Problem: ml_modeling (2022, finals)

You just landed a job as a machine learning engineer! As a ramp-up exercise, Boss Rob tasked you with modeling the watering wells in his yard, which can be represented on a Cartesian plane.

Boss Rob has a primary well at point \((A_x, A_y)\) and a backup well at a different point \((B_x, B_y)\), each able to water trees within an \(R\) unit radius. Using \(A_x\), \(A_y\), \(B_x\), \(B_y\), and \(R\) (unknown integers to you), Rob plants \(N\) happy little trees at real number points obtained by \(N\) calls to the function:

```
def gen_one_tree(A_x, A_y, B_x, B_y, R):
    while True:
        r = random.uniform(0, R)
        theta = random.uniform(0, 2*math.pi)
        x = A_x + r*math.cos(theta)
        y = A_y + r*math.sin(theta)
        if (x - B_x)**2 + (y - B_y)**2 <= R*R:
            return (x, y)
```
Here, `random.uniform(L, H)` returns a real number in \([L, H)\) uniformly at random.

In other words, he picks a point \((x, y)\) in the circular range of the primary well using the special method above. If \((x, y)\) happens to be in range of the backup well, he plants a tree there (else he discards it and tries again with a new \((x, y)\)). This repeats until Rob has planted \(N\) trees.

Given only the planted tree coordinates \((X_1, Y_1), \ldots, (X_N, Y_N)\), you are tasked to predict the exact values of \(A_x\), \(A_y\), \(B_x\), \(B_y\), and \(R\). As you are new, Boss Rob will accept your solution if it correctly predicts at least \(80\%\) of the test cases.

# Constraints

\(1 \le T \le 1{,}000\)
\(500 \le N \le 1{,}000{,}000\)
\(0 \le A_x, A_y, B_x, B_y \le 50\)
\((A_x, A_y) \ne (B_x, B_y)\)
\(1 \le R \le 50\)
The sum of \(N\) across all test cases is at most \(2{,}000{,}000\).

The intersection area of the two circular regions is strictly positive.

Tree coordinates in the data were truly generated using the randomized algorithm as described above. The secret parameters \(A_x\), \(A_y\), \(B_x\), \(B_y\), and \(R\) have also been chosen uniformly at random for each case (rejecting cases where the circles are identical or do not have positive overlap).

# Input Format

Input begins with a single integer \(T\), the number of test cases. For each case, there is first a line containing a single integer \(N\), the number of planted trees. Then, \(N\) lines follow, the \(i\)th of which contains two space-separated real numbers \(X_i\) and \(Y_i\), each given to \(6\) decimal places.

# Output Format

For the \(i\)th test case, print a line containing `"Case #i: "`, followed by the five space-separated integers \(A_x\), \(A_y\), \(B_x\), \(B_y\), and \(R\), in that order.

# Sample Explanation

The first sample case is pictured below, with the primary well's range in red, the backup well's range in blue, and the \(500\) randomly-generated trees in green:

{{PHOTO_ID:6502772429739994|WIDTH:700}}

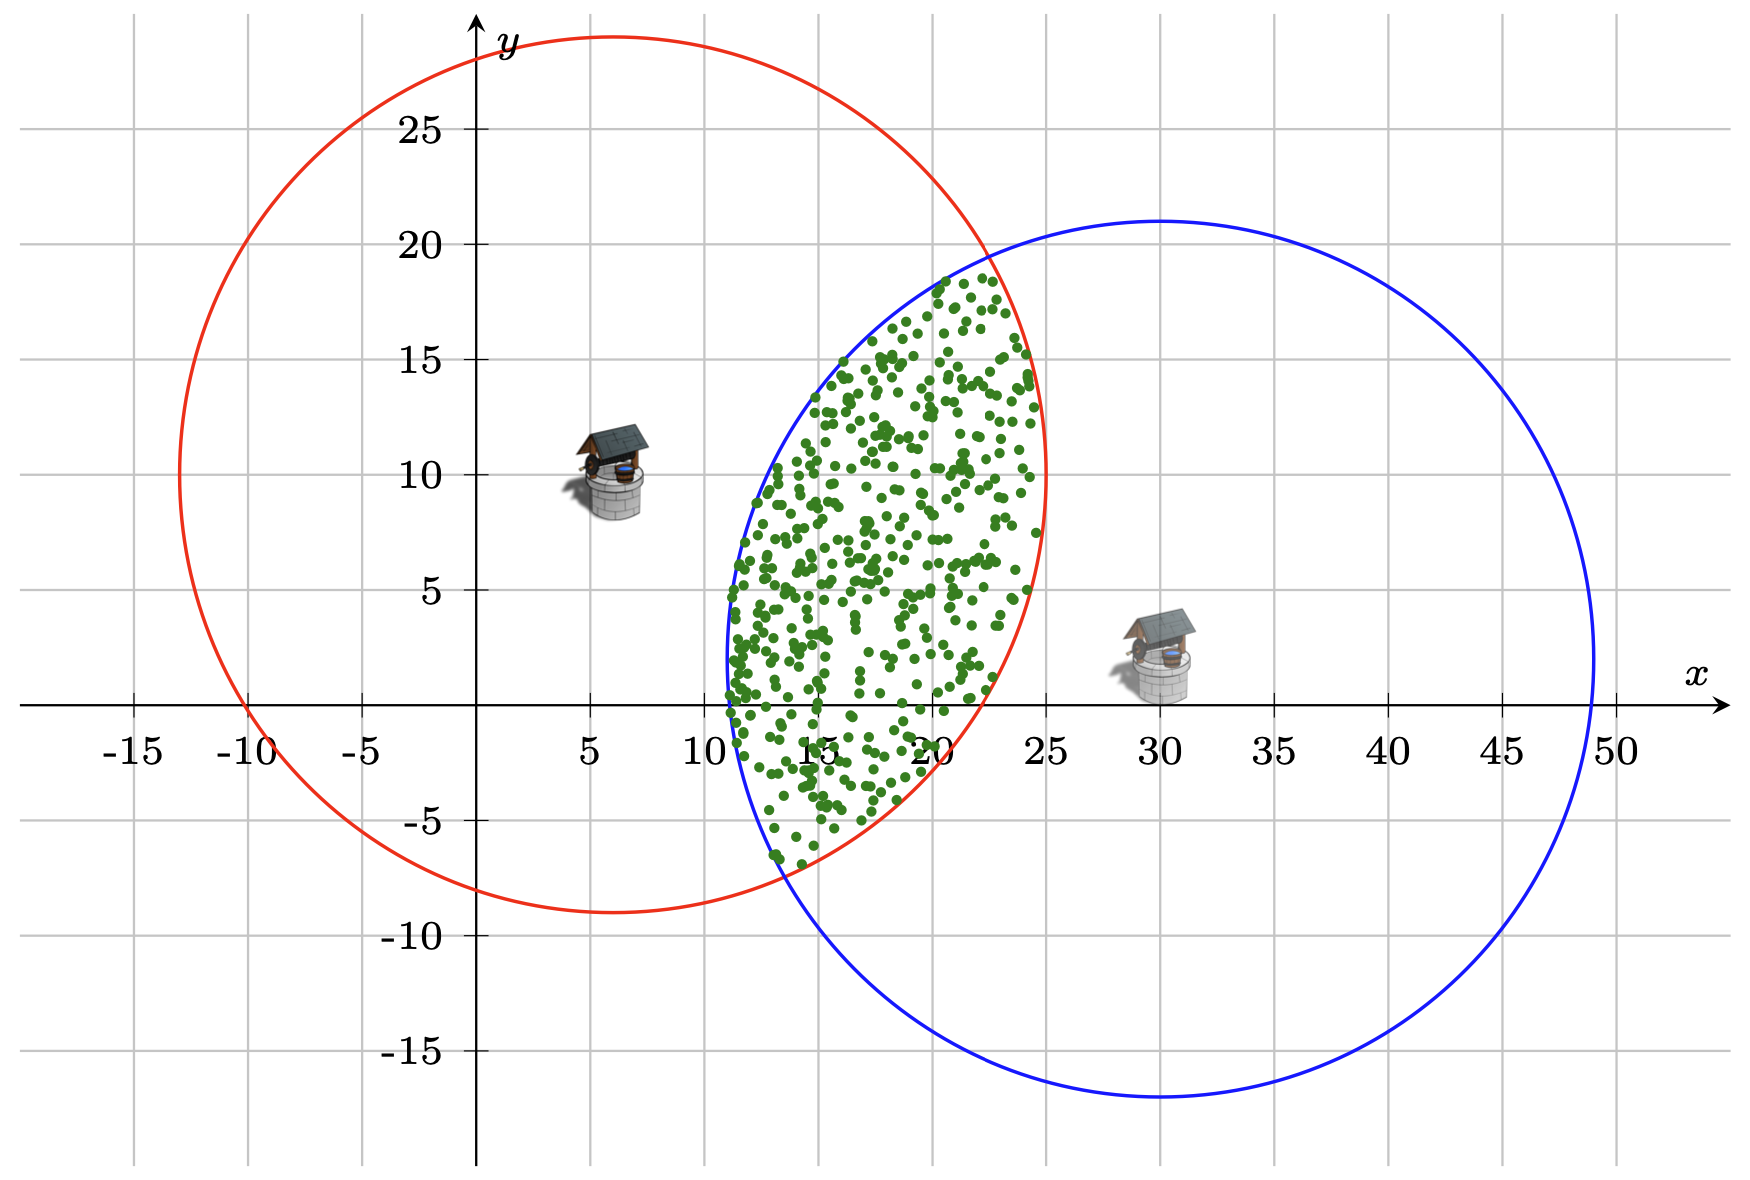

Sample input:
2
500
18.243577 16.343618
24.560940 7.478552
13.664297 0.348593
19.766713 16.871980
14.052491 10.567715
21.426414 5.786941
20.495098 -0.246197
20.706538 14.324784
13.240629 9.591812
18.131521 1.645394
13.085966 5.206907
12.705525 2.340957
17.081302 -3.503313
17.406894 -4.132649
18.662161 14.841332
21.722473 13.853187
12.566132 7.860660
16.422074 12.005824
17.360418 15.791112
17.109026 7.669767
18.253835 6.466656
21.249345 1.667549
21.665745 0.311747
16.095203 14.907657
15.823431 -4.340649
14.764783 -3.979121
12.216653 2.449552
12.283698 8.764607
17.379537 14.086718
11.356151 4.039189
18.250737 10.348279
18.803695 -3.124892
17.208013 -1.383813
15.846419 7.176925
12.209281 2.863600
19.786703 12.537685
23.019766 11.553517
12.677512 3.801674
21.313409 10.926474
13.065841 -5.327402
23.974605 10.274300
14.052084 5.745476
12.344311 4.014428
13.824721 3.340018
21.333789 16.244543
22.993558 3.915954
21.482560 16.650764
21.423192 9.596803
17.471653 -2.073008
19.254667 10.037329
13.026102 2.910256
19.164159 15.152278
15.448711 5.268898
22.436500 6.103729
18.713233 -0.696114
17.319829 -4.614399
16.303121 6.662335
18.549615 9.323836
20.578796 13.197413
20.101191 10.285048
12.731656 6.398406
15.642672 12.203354
11.739751 -2.209279
19.999162 12.495027
13.332741 -0.781345
16.419368 4.930287
14.208240 6.146094
12.668535 3.884128
17.100494 9.477584
15.298066 2.105778
21.715575 3.461332
13.812862 -0.393683
15.197469 3.227296
17.805714 12.076443
14.894292 -2.076883
11.362856 0.971215
11.152936 -0.329086
24.312335 12.223521
23.850104 13.665174
13.611467 7.009552
22.958613 10.937624
17.476002 5.911470
13.385598 8.687516
15.245710 4.570724
17.698810 15.101508
14.683332 8.660956
17.830283 14.623531
11.844331 0.565127
22.538936 14.469856
14.570230 -2.940471
23.501721 7.793592
22.580591 6.388695
17.440296 5.839274
17.532098 6.355300
16.728496 6.375671
18.752338 6.307287
21.240144 10.501905
14.970281 7.859548
15.357577 -4.434922
16.310483 -1.394290
22.759885 9.828241
14.186619 5.960630
24.193644 14.368893
17.442571 12.499045
13.034105 -6.500657
17.697254 11.737589
13.480724 -3.930224
22.150737 17.126988
13.391916 -0.925885
23.572665 4.572828
15.420402 8.829672
16.683175 5.409393
20.887778 5.088725
13.519647 4.812447
17.129407 -1.925479
16.603673 3.593709
22.113753 16.325847
13.066364 2.073991
15.710264 8.778860
17.767049 8.993840
11.706371 -1.170487
11.470356 2.861039
17.231284 7.889578
24.189637 14.224167
19.075589 11.166930
20.937783 13.154556
23.523316 12.300135
14.445991 11.359735
19.239496 12.970156
21.742953 4.547351
12.910622 1.840402
21.075760 6.167560
13.244078 -2.969471
13.140408 -6.471153
20.315724 14.875012
23.818682 11.079752
17.887454 -2.232520
18.666566 0.092412
14.317916 -3.570190
15.472072 -2.829925
21.556983 0.279414
22.036423 1.708065
14.568483 0.688430
19.482935 8.690586
17.496132 11.691013
15.570701 5.436852
18.179237 -3.363174
14.980168 8.543218
14.915177 -0.184438
14.969153 0.104570
14.067303 7.651140
14.964894 0.975905
20.284008 6.167394
22.797939 6.211927
16.313922 14.186456
14.834579 12.685060
21.480677 2.065544
12.584922 3.150118
13.136840 0.802224
11.390730 -0.761440
17.002476 5.312136
20.846441 4.748559
17.902435 4.933033
14.915677 3.063146
14.466079 -3.505656
16.495423 -0.516658
15.123951 -1.633273
19.347161 16.123210
24.262812 13.836784
16.744183 13.521877
13.795204 4.941614
15.614470 12.670248
14.141935 9.959788
11.217067 4.675771
12.697649 -0.067208
19.514341 13.742676
16.637732 3.278594
21.107319 14.689994
17.380294 10.999330
20.672382 14.136265
11.533785 2.455757
21.634049 10.042583
19.865202 14.092486
22.647324 17.180916
13.916645 2.700255
21.097245 12.705439
14.797356 -2.723860
15.674174 -1.807078
21.891569 6.225470
18.340370 9.365718
17.377817 6.161102
15.117478 0.715163
18.782919 3.899382
13.107155 7.205792
18.844233 16.639468
18.316959 -1.084489
16.864189 6.381003
17.413163 -2.782152
18.155452 7.203062
22.653910 1.225094
15.276962 6.826973
19.467625 4.793109
21.273117 10.211036
13.053714 4.142984
11.594127 1.722787
17.187284 5.900224
20.751730 5.502650
19.298775 7.373680
20.090593 -1.788020
22.540876 13.519997
11.735849 2.496556
16.109133 14.156335
19.604004 11.711670
23.481796 4.654737
18.756305 8.135686
20.751269 0.800819
14.073437 7.240697
17.022144 7.532538
14.800061 10.052073
19.638047 3.327763
19.495916 9.221839
11.418687 -1.636822
16.627811 3.856185
22.189477 18.520143
19.746557 -1.725730
16.438720 10.266559
19.785090 6.069816
16.417114 13.062245
15.667475 9.619686
19.909511 5.066407
20.251697 17.418113
22.658481 18.376700
11.513801 1.356283
18.258572 2.014423
17.457905 7.408070
21.347081 10.562006
12.259695 0.465383
11.687451 2.106452
14.026429 -5.711334
15.410070 -4.322808
16.792314 0.508719
20.651046 7.219566
14.634011 10.399200
12.405734 -2.693974
14.716979 -3.275552
13.872859 -2.763565
22.064022 11.633544
15.729799 10.378849
19.310824 0.908302
11.290350 5.008839
17.987185 11.212424
18.933293 11.589430
24.225082 14.074144
14.280323 2.518275
23.126585 8.980823
15.261063 1.383509
22.828022 17.600195
12.454820 4.367434
18.535066 3.691446
20.314638 18.047548
23.145756 15.102703
13.296147 -6.688498
21.647239 1.718656
24.121364 15.219336
13.194050 8.691127
11.766890 5.884297
18.217592 14.226418
17.915127 2.176438
14.634272 -3.488542
20.234345 0.554279
17.188012 7.985024
17.346218 10.995344
18.669436 2.636653
18.951858 11.670444
13.285687 -1.499801
22.001488 14.067161
22.770735 7.750486
12.963328 5.944176
20.682994 15.335158
11.114365 0.432639
23.735128 15.517813
22.032538 6.398391
15.201702 -3.937585
18.687441 15.891635
14.161156 9.388260
13.996130 4.657658
22.323146 6.098112
20.934790 10.211547
16.590131 5.371991
20.039944 12.763506
14.652548 11.006175
19.154292 4.181016
17.199467 2.304127
14.206927 9.107424
19.143110 4.677616
21.210108 11.776738
22.448183 9.536389
24.468761 12.923552
19.753874 2.928480
15.879698 8.601265
21.579355 10.235260
12.337658 8.782207
16.823056 1.073752
23.213925 8.143511
18.283541 10.342998
21.109487 4.830167
20.576977 18.388817
17.305744 5.831552
15.129693 5.247627
16.948835 11.394945
11.708893 -1.237782
11.640301 0.735272
18.564261 7.765312
15.367225 12.715984
17.515852 13.448675
18.427577 -4.113174
16.063344 4.479923
19.850385 13.378851
17.990363 11.657032
17.696624 0.518123
20.326250 10.275394
16.374879 6.186846
12.339243 3.446059
19.054799 -1.407273
22.345393 0.656893
12.027935 -0.424062
23.649456 5.875965
16.363737 13.309612
15.567342 13.854572
19.403075 -2.105705
22.961203 12.299632
14.376183 7.683317
17.591174 13.661803
11.394050 0.175477
14.569772 4.742531
15.213890 2.957571
23.610500 15.936788
14.141149 1.670263
18.528925 11.541278
23.898984 9.211051
13.211419 10.291301
22.984657 14.996915
16.231052 -2.488522
20.056612 8.249936
11.894928 1.368478
24.280032 9.901244
13.543034 7.292310
21.466143 6.122634
17.050924 10.602068
14.559508 -2.832191
16.002019 14.311328
15.689925 -5.344107
18.137508 11.902096
21.828029 6.265151
12.626233 5.939640
19.495225 -2.888468
14.731963 5.949898
14.539116 3.761306
13.563525 5.118103
20.781815 4.269694
14.646917 3.059797
19.582913 9.167719
11.998265 6.262899
18.248830 15.023882
17.738511 -3.775898
20.613168 8.945199
11.812803 0.311242
24.163159 5.006179
21.371522 18.282868
14.865494 13.354208
18.606131 3.411418
20.882197 6.015836
21.219685 1.104721
17.830305 11.210971
19.458500 -0.184236
11.294817 1.942603
19.357381 11.114160
14.342764 -1.600163
13.078637 1.105681
16.311977 7.151695
18.727277 4.389283
20.787157 9.958316
20.703801 2.179316
16.405388 -0.443747
23.490212 13.183778
14.704340 6.400590
12.762951 9.163493
14.879646 8.827834
21.287460 14.149522
11.842059 2.628325
17.880290 15.006137
18.488039 13.571962
16.821542 1.475234
20.002707 7.186862
21.002156 3.685887
22.249825 5.127291
19.210100 2.009205
17.068320 14.565406
22.923564 9.027532
12.761185 6.521029
16.884040 -4.998579
11.380716 1.854268
21.946966 11.675032
14.934287 1.053398
15.176332 8.083325
22.785108 3.453335
13.580786 -2.436422
12.008668 -0.448807
22.285708 6.989855
11.515857 6.041525
15.121135 -4.946932
22.928785 3.446890
21.326448 1.359870
22.521962 12.562228
21.165139 8.573858
21.684998 17.690259
14.438082 5.794504
21.031054 9.259496
17.279543 -3.524403
19.916938 2.219192
16.274795 13.211478
22.838144 13.435671
21.410865 10.932324
13.968554 2.445044
17.281427 5.253919
11.785362 7.062835
19.891893 4.854905
22.357187 10.673764
20.926022 17.195318
12.342682 7.376183
17.739443 14.821393
13.242037 4.155476
13.216160 9.938764
15.535745 9.586368
11.720537 5.201965
18.051503 5.764098
14.760959 -1.865235
16.287678 13.346010
12.837573 -4.549325
18.912745 6.950515
21.757445 2.312409
17.617996 5.427429
18.643869 -1.983641
20.721220 4.218309
15.411880 2.817564
16.139809 -3.232530
23.725701 13.763255
16.011610 -4.548052
15.915922 -2.430327
11.575523 0.684496
15.099677 -4.363962
17.991955 8.201164
18.803073 2.670414
16.811572 12.341744
12.941817 -2.988387
22.065002 9.335321
14.385033 -2.828393
14.482881 4.155121
11.368385 3.728045
12.616389 5.472795
13.723615 1.901616
17.134331 4.595940
18.927768 4.830461
18.909544 -1.361066
11.543834 6.117217
18.542131 14.676562
17.502316 10.484115
20.258744 7.166175
14.160867 2.204443
14.790041 -6.095155
22.782137 8.059894
16.203873 12.718181
17.034161 7.989151
19.991610 8.234883
12.719392 5.517438
20.999982 17.261621
20.469714 2.621880
18.234895 15.202904
16.422493 -3.498837
16.596906 3.914879
14.752444 -0.821616
15.314792 11.415450
12.851978 9.336743
21.322624 13.745326
13.786509 8.308467
17.942216 12.143173
17.073233 6.949597
14.640306 6.576499
14.271760 -6.901011
22.238735 13.842624
14.931032 10.612377
19.888461 12.948929
23.220118 17.001903
20.177677 17.873523
15.306416 12.140175
12.881961 -1.375601
15.604397 6.135945
20.500871 16.129972
14.722210 2.613046
19.842808 8.445985
500
39.710957 45.266595
41.094057 48.798544
32.730857 56.546952
39.923442 50.088557
31.605212 50.959184
44.136309 48.892818
40.679879 53.937977
36.294096 47.800636
40.113173 50.213649
45.815416 49.890518
35.390036 51.205328
40.179830 56.875049
43.017164 50.051028
49.406105 49.928356
39.677790 50.945483
30.190194 51.691234
41.459104 50.089287
38.109223 49.793925
41.014266 48.975303
39.618398 49.872185
39.178027 41.046407
41.431534 54.213090
38.964825 49.047545
38.658587 38.203762
47.028748 50.926262
44.946954 55.941038
41.748067 50.327319
40.402357 52.302971
37.396668 49.029110
39.970103 46.738960
41.557000 49.028231
46.653893 51.850747
34.323012 38.342964
36.171351 40.954143
39.214588 49.000613
41.740162 43.060434
38.431705 46.437356
39.979116 49.952087
36.978888 39.194257
46.443834 49.909108
40.480895 52.766131
45.754379 46.547171
42.166935 46.402821
48.080283 41.894377
38.246017 43.416761
41.953040 50.476751
39.865857 49.530552
41.857377 50.013353
44.380329 46.520652
35.459070 54.378871
43.232534 48.169888
39.632352 42.449325
43.925993 47.340151
37.698824 44.739390
28.184573 52.497879
38.538581 50.028130
40.521712 50.372595
35.229803 49.007954
43.099286 47.894280
38.542279 56.193252
41.871149 54.439086
46.674640 48.198138
46.205344 49.817384
30.971898 55.545589
41.559736 38.994530
40.177922 37.904946
30.494785 48.157057
35.719292 46.167523
45.530931 39.738645
42.873389 37.980906
31.878676 44.846620
48.186863 47.771724
29.228833 46.725250
45.223304 50.998057
47.870020 49.148890
39.352382 54.673676
40.148100 47.892058
44.647657 53.001798
46.614089 53.399927
40.663255 50.223452
42.640232 52.380332
43.778852 48.694217
34.158139 50.997053
41.136006 49.992605
40.053666 49.921808
35.225913 46.713783
40.601042 50.439770
41.586720 48.240993
39.443384 52.084739
34.596839 54.522052
38.969216 50.791696
39.049111 50.254377
37.013686 50.373442
32.414501 39.750556
32.434373 47.907422
39.854269 49.799558
45.722175 47.402687
38.153656 50.675492
41.137037 51.734551
45.508697 45.788019
38.247781 52.070213
39.939174 48.752783
42.506471 48.492028
37.919994 53.660953
40.172611 48.041809
39.614792 47.091801
50.201163 48.560086
43.357359 53.958365
40.194645 50.406657
40.354321 46.381505
35.903486 48.114179
38.386775 56.259680
40.357767 54.203151
43.972331 47.069318
47.446154 51.523650
32.359882 41.212162
38.732705 42.740130
39.463927 47.524004
42.812980 55.454894
41.795590 49.173620
39.032718 50.273038
32.518649 48.442989
40.839095 50.473562
40.410917 48.100713
35.130014 43.156838
39.249088 57.935378
40.779368 52.280509
41.615880 50.993354
36.334769 56.266999
36.601264 42.388724
34.944154 41.799126
42.854057 52.162139
33.152265 44.680723
34.271882 53.290670
41.475050 57.238456
39.932776 50.705882
48.979293 49.011608
39.305110 49.793842
35.442708 52.646366
39.889823 50.072493
37.582594 44.403575
44.259902 52.119507
33.297470 49.354147
33.461744 46.894107
39.409612 54.773790
35.086432 51.758613
40.290717 51.729781
37.038409 45.767644
40.629452 51.952247
43.559446 53.269191
37.350402 50.836273
41.022322 54.801113
38.840797 51.618559
39.128142 50.178447
48.635788 47.819744
41.778652 47.256399
39.073664 51.113564
39.865049 47.329230
39.979471 50.040133
41.071938 53.165958
39.924370 50.050306
40.422036 40.620715
46.308078 50.771640
31.790126 56.360747
34.955053 44.626032
37.504998 56.239796
40.213975 50.612955
41.205129 49.902843
34.036798 44.778043
48.385887 48.505653
40.440069 50.654286
31.760689 53.120080
36.559574 39.373117
40.738227 49.175229
38.242645 56.969227
40.040945 49.546137
39.340671 56.635673
37.819319 43.171628
35.120439 50.036466
41.312137 51.650149
45.160639 39.138498
42.562569 46.601520
40.309043 40.357372
35.174605 50.761648
41.057364 52.244331
39.940033 50.084898
44.595424 49.420787
30.067301 55.155793
45.865714 48.211928
37.409045 52.919590
49.661212 49.376667
42.498227 45.363746
39.886511 50.012223
46.096362 54.275603
35.947168 42.034252
36.432942 44.574235
34.362423 46.302890
38.119111 54.078242
37.747013 54.868288
31.873562 45.516690
32.515813 53.516542
39.671665 42.871466
33.579744 40.047387
31.576114 54.361684
41.452554 52.385149
40.462635 48.856155
40.353170 50.189707
34.169142 54.262581
30.950592 42.675391
35.575152 51.110144
46.128889 45.104205
36.157801 49.820947
37.006649 47.203003
44.464543 56.140591
41.286502 51.738602
38.099177 57.013475
46.631406 47.176450
45.046065 40.843340
36.725044 49.700036
40.138197 49.875275
35.599979 56.208785
47.168374 52.655980
39.894782 50.020758
36.007925 41.739840
33.860398 54.502449
47.340651 51.076716
38.239283 55.920821
38.124766 49.978608
41.136594 48.377128
29.427001 48.240045
28.108165 44.835984
34.427556 49.470320
40.059227 49.550819
38.001566 56.703105
39.974419 48.997753
48.870087 49.093396
40.212240 53.272341
39.789322 52.876445
40.845778 38.101325
45.696749 44.896706
42.170637 47.468178
45.003262 47.392827
42.789490 46.174756
40.136490 49.363977
40.922267 49.030949
49.333579 46.468735
45.022548 47.906167
43.637612 52.857929
47.268117 47.519882
41.272130 54.197584
34.082949 43.254136
38.036205 40.661918
42.655798 41.576628
29.807866 47.872254
28.601989 46.178377
45.411278 45.931233
32.453695 55.680718
40.016094 49.898548
31.326411 50.604130
42.541382 46.391883
28.142174 45.606911
42.148711 43.006960
31.308546 53.696334
45.323549 48.297625
41.814194 53.978169
46.899230 47.272690
38.927142 48.380082
40.496094 50.455800
29.517210 53.065575
39.362424 50.197373
41.328216 50.818224
45.522371 52.786934
37.901221 53.182777
33.441511 53.449409
41.329462 48.275714
36.578736 50.137690
29.935958 48.603522
39.120310 43.660767
36.182135 55.431890
39.146117 43.984569
40.997061 38.106491
35.989093 46.728348
37.448224 53.295281
40.814741 49.310066
31.784712 52.810431
48.970584 43.550682
40.665791 48.928635
37.455128 44.746699
46.152666 48.957633
30.336969 48.234010
32.695164 51.864903
31.589178 43.457383
46.147549 53.306138
31.999644 52.420644
37.882452 52.135957
40.844183 49.988777
36.467747 48.329731
40.117265 49.605837
39.689079 49.782545
38.403469 54.554917
40.421711 49.109454
35.043304 45.353460
37.700068 47.538726
48.128997 49.081839
42.460803 40.752714
37.235602 50.072579
45.674603 44.480303
37.349137 46.221747
44.085857 39.527531
39.451587 49.957036
34.806971 49.046043
35.529302 51.253406
40.190963 49.973052
39.633260 47.552746
35.453864 43.969233
34.274948 53.082556
39.463399 50.393113
37.957584 45.630232
37.322489 54.006826
44.606528 41.399097
39.411046 40.458141
31.338206 50.536917
31.136214 43.527204
45.798060 50.822431
34.871658 50.062171
35.844121 42.638803
34.872808 41.204881
43.755368 51.614795
38.982354 49.926225
40.469698 48.179031
35.913369 43.066653
42.528609 45.767257
48.618570 46.356773
27.872295 52.528578
41.715208 51.600960
41.181149 53.685790
39.303489 53.892835
39.293418 48.153534
41.756249 51.245006
31.774363 44.426609
34.861405 46.757609
40.802245 48.921425
43.937823 48.149107
39.046799 51.495534
44.164015 47.377663
33.810651 55.003684
34.927154 47.447552
34.035538 44.333249
37.871520 39.762833
40.666335 49.469386
36.616461 47.193929
30.155009 55.226397
38.487555 53.622646
40.997810 42.076416
45.945407 44.422717
41.899604 45.437848
35.851069 39.610831
35.506742 46.914798
44.438356 53.799029
39.989213 47.854211
40.688131 48.384774
34.652201 50.303544
33.755665 45.964317
40.030597 38.511805
40.496887 49.662393
38.227873 56.650526
42.024271 50.307892
40.098551 51.020802
37.124217 56.020006
45.573360 49.079709
38.113194 47.452914
41.032388 49.568862
40.468636 41.700309
37.471402 53.415458
41.048122 50.915859
34.495824 52.399788
36.448848 47.859274
39.011571 45.145133
40.775737 54.882725
29.285397 47.497443
39.026980 50.093095
47.015660 53.027474
34.763263 40.445794
36.897710 46.648874
40.241097 46.761277
48.060150 52.452125
40.306719 47.029494
42.084311 49.727923
35.976952 56.782986
47.126106 49.162825
37.897456 51.564894
36.654695 50.819627
40.781800 53.945677
41.842433 53.752172
41.589129 53.110102
32.761789 44.088345
41.719804 53.989094
36.944823 45.053298
42.827828 46.842898
41.016473 46.911213
38.918312 54.211936
37.981049 47.710730
39.890346 50.385934
44.764060 50.488667
40.308209 49.871190
38.160808 41.818470
47.957911 43.210035
43.687500 51.766336
41.918077 50.059497
31.679299 54.296609
45.771261 49.218397
38.123103 57.954250
36.124360 38.699324
32.968935 45.593800
36.560694 51.382055
34.735064 40.361008
32.251581 42.107719
44.199665 41.877420
41.143788 50.764761
33.338016 46.664050
49.922917 42.219510
50.478030 44.841695
39.976942 50.064551
34.875631 50.503983
47.770352 41.098315
38.284620 54.466581
46.593736 53.092283
39.045259 51.162862
39.613480 49.903060
29.546920 50.066181
41.943758 43.196521
37.059391 50.779753
39.992419 49.911640
47.980034 43.365287
34.320640 40.515435
42.231814 47.944971
43.508937 52.307746
39.973595 46.291718
44.220332 52.161464
41.159619 40.973367
47.101236 49.724113
39.782978 50.204596
39.559919 49.480320
36.835299 48.650068
37.883515 44.698028
44.397487 41.980311
34.290696 48.708611
36.936342 50.120652
41.121951 52.657115
43.518312 44.024548
39.437155 52.745160
39.835412 46.283453
40.310665 48.125508
45.963017 48.159980
38.177037 51.293065
45.889694 55.310913
42.049010 49.604768
28.899711 52.311737
37.241460 44.649299
33.318865 47.628176
40.966198 51.913582
40.366353 49.362066
29.296032 49.797302
43.173336 52.250949
47.690825 49.396015
33.643206 43.968056
30.131878 46.189694
33.388653 54.541037
32.137200 45.597199
39.122132 49.672227
41.584771 56.233178
36.580879 44.724607
39.466947 51.197577
37.561921 47.022670
42.761769 48.915168
39.787125 44.289218
45.484312 43.809723
41.811338 48.622222
37.213599 49.935951
39.942045 49.772859
49.891856 42.872467
31.964570 45.776619
40.171680 49.987490
37.038137 52.940678
35.265299 47.478347
44.996427 49.981928
39.734830 54.125940
40.304740 53.221447
38.560754 46.599124
39.647909 51.223265
36.609585 37.915030
34.542710 46.975530
40.441693 50.006388
34.944957 44.328503
47.217304 47.688772
38.580101 51.789895
41.506001 49.071389
42.049850 50.259588
34.832636 47.585776
42.867048 45.434276

Sample output:
Case #1: 6 10 30 2 19
Case #2: 40 50 38 45 13

Solution:
There are many ways you might approach this problem, but a simple one is to find the pair of circles that contain all the given points while minimizing the area of the intersection.

A naive solution tries all ~\(50^5\) possible pairs of circles and does an \(O(N)\) check to confirm that all of the points lie in the intersection of that pair of circles. Even if we downsample to \(500\) points (the minimum guaranteed by the problem), that's still too slow.

We can do some precomputing to make this much faster: for each possible circle center \((x, y)\), the only radius \(R\) we would ever want to use is the smallest one that contains all of the points. This gives us at most \(51^2 \approx 2{,}500\) possible circles to use, and sometimes fewer because \(R\) will be greater than \(50\) for some choices of \((x, y)\).

Now we can simply compute the area of the intersection of each of these \(2{,}500^2 \approx 6{,}000{,}000\) pairs, and select the pair with the smallest intersection. If we encounter a tie, we break it arbitrarily.

Once we've decided which pair of circles to use, we need to decide which one is \(A\) and which one is \(B\). While the function for generating tree locations may look like it spreads trees evenly across a given circle, it's actually biased towards placing trees towards the center of \(A\). The function generates \(r\) uniformly from \([0, R)\), which means (for example) that half of the points will land within a radius of \(R/2\) which is only a quarter of the area of the whole circle. If we compute the sum of distances from each point to the centers of the two circles, the circle with the lower sum is more likely to be \(A\).

Empirically, this approach correctly predicts approximately \(90\%\) of the cases when \(500\) points are sampled.

#include <algorithm>
#include <cmath>
#include <iostream>
#include <tuple>
#include <vector>
using namespace std;

const int SAMPLES = 500;
const int BOUNDS = 50;

int N;
vector<pair<double, double>> P;

inline double distsq(double dx, double dy) { return dx * dx + dy * dy; }

bool check(int x, int y, int r) {
  double Rsq = r*r;
  for (int i = 0; i < min(N, SAMPLES); i++) {
    if (distsq(x - P[i].first, y - P[i].second) > Rsq) {
      return false;
    }
  }
  return true;
}

void solve() {
  cin >> N;
  P.resize(N);
  for (int i = 0; i < N; i++) {
    cin >> P[i].first >> P[i].second;
  }
  // Generate valid circles.
  vector<tuple<int, int, int>> circles;
  for (int Ax = 0; Ax <= BOUNDS; Ax++) {
    for (int Ay = 0; Ay <= BOUNDS; Ay++) {
      int Ar = 1;
      while (Ar <= BOUNDS && !check(Ax, Ay, Ar)) {
        Ar++;
      }
      if (Ar <= BOUNDS) {
        circles.push_back({Ax, Ay, Ar});
      }
    }
  }
  // Try for all valid circles.
  int bestAx = -1, bestAy = -1, bestBx = -1, bestBy = -1, bestR = -1;
  double bestArea = 999999;
  for (int a = 0; a < (int)circles.size(); a++) {
    auto [Ax, Ay, R] = circles[a];
    for (int b = a + 1; b < (int)circles.size(); b++) {
      auto [Bx, By, Br] = circles[b];
      if (R != Br) {
        continue;
      }
      double dsq = distsq(Ax - Bx, Ay - By);
      // Fail if circles don't overlap.
      if (dsq >= 4 * R * R) {
        continue;
      }
      // Choose the answer that minimizes the area of the overlap.
      double d = sqrt(dsq);
      double fouradsq = sqrt((4 * R * R) - dsq);
      double area = R * R * M_PI;
      area -= 2 * R * R * atan2(d, fouradsq);
      area -= 0.5 * d * fouradsq;
      if (area < bestArea) {
        bestArea = area;
        bestAx = Ax;
        bestAy = Ay;
        bestBx = Bx;
        bestBy = By;
        bestR = R;
      }
    }
  }
  // Compute sum of squared distance to points from both A and B.
  // If B's sum is less, B is actually A.
  // Note: We can afford to use all N points for this, no need to sample.
  double Asum = 0, Bsum = 0;
  for (auto [x, y] : P) {
    Asum += distsq(x - bestAx, y - bestAy);
    Bsum += distsq(x - bestBx, y - bestBy);
  }
  if (Bsum < Asum) {
    swap(bestAx, bestBx);
    swap(bestAy, bestBy);
  }
  cout << bestAx << " " << bestAy << " " << bestBx << " " << bestBy << " "
       << bestR << endl;
}

int main() {
  ios_base::sync_with_stdio(false);
  cin.tie(nullptr);
  int T;
  cin >> T;
  for (int t = 1; t <= T; t++) {
    cout << "Case #" << t << ": ";
    solve();
  }
  return 0;
}